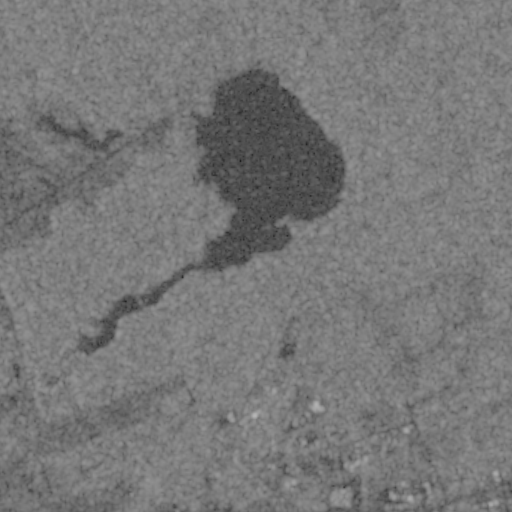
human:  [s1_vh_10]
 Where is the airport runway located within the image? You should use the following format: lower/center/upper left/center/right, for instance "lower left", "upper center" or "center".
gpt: The airport runway is located in the upper left of the image.
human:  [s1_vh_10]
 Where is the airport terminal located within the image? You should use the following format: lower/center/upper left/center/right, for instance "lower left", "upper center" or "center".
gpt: The airport terminal is located in the center left of the image.
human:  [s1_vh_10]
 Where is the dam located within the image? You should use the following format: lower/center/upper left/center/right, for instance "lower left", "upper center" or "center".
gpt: The dam is located in the lower left of the image.
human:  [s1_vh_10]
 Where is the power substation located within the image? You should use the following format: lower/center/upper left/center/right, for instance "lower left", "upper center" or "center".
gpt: The power substation is located in the lower center of the image.
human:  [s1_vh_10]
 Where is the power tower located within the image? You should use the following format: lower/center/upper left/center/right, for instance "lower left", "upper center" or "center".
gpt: The power tower is located in the lower right of the image.
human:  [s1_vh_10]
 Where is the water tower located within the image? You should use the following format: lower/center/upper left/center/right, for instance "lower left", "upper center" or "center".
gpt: The water tower is located in the lower center of the image.
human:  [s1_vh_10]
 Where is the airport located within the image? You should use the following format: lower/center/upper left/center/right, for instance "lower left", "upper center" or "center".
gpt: There is no airport in the image.

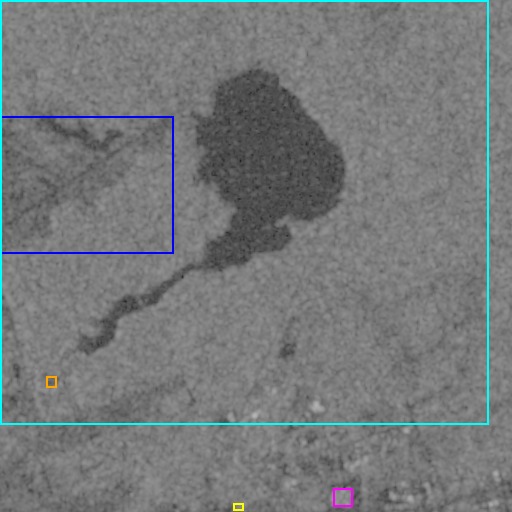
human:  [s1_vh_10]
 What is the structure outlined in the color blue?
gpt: The structure outlined in blue is an airport.
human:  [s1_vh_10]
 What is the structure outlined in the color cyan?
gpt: The structure outlined in cyan is a park.
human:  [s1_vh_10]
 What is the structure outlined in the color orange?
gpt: The structure outlined in orange is a parking lot.
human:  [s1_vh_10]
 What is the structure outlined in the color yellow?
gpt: The structure outlined in yellow is a power substation.
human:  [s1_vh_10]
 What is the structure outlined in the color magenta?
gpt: The structure outlined in magenta is a building.
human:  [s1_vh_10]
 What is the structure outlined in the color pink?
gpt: There is no pink outline.